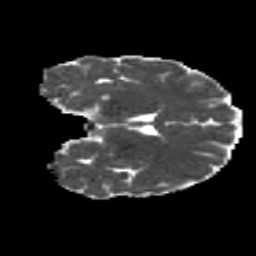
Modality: MD
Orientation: coronal
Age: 25
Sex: male
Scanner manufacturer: siemens
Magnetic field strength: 3 T
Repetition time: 8.8 s
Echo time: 0.085 s